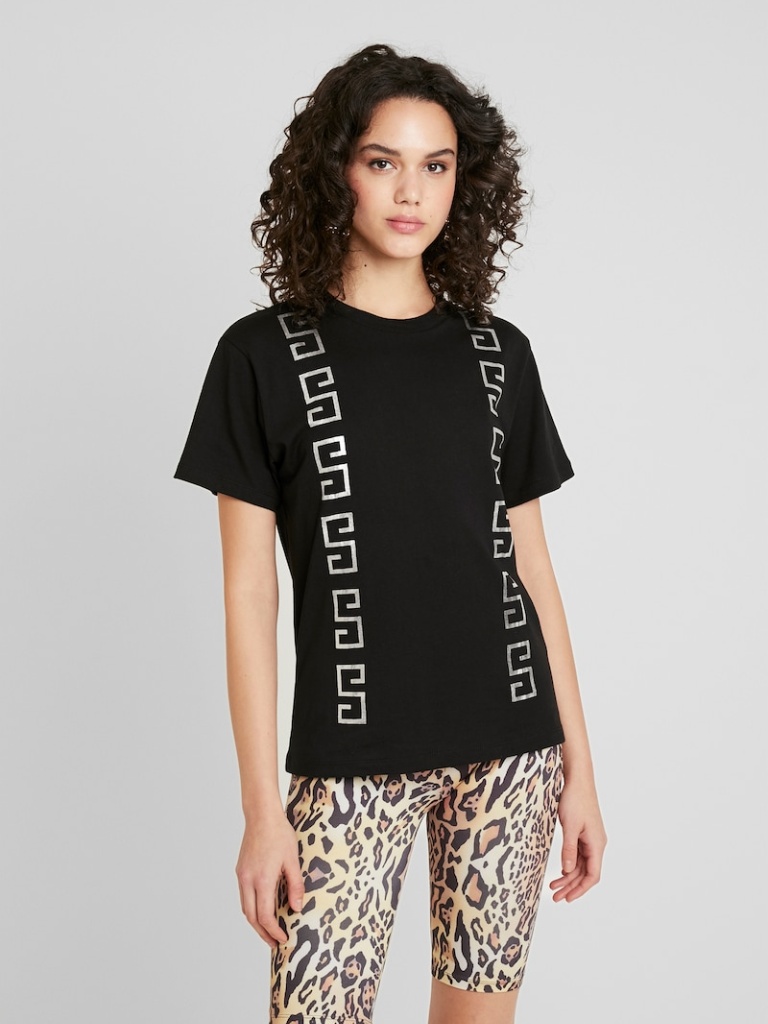
cotton loose short sleeve hip length Untucked crew t-shirt